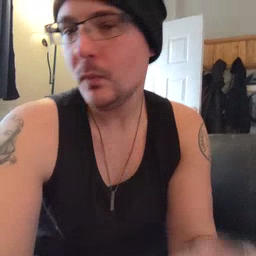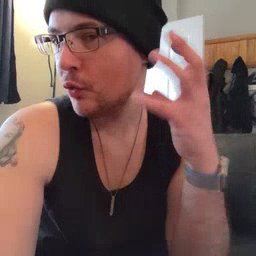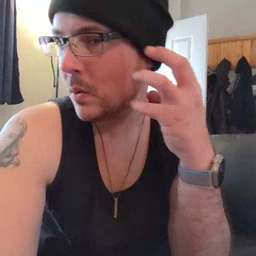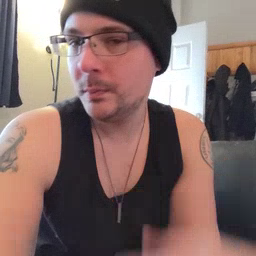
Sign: radio